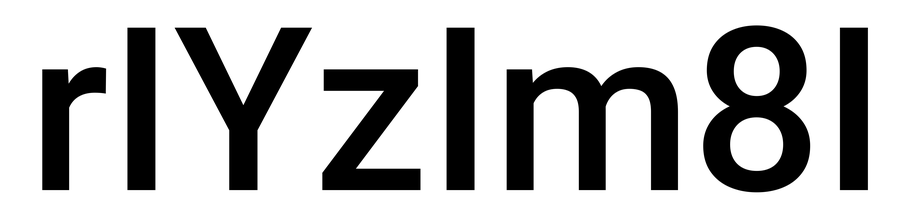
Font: Roboto_Medium